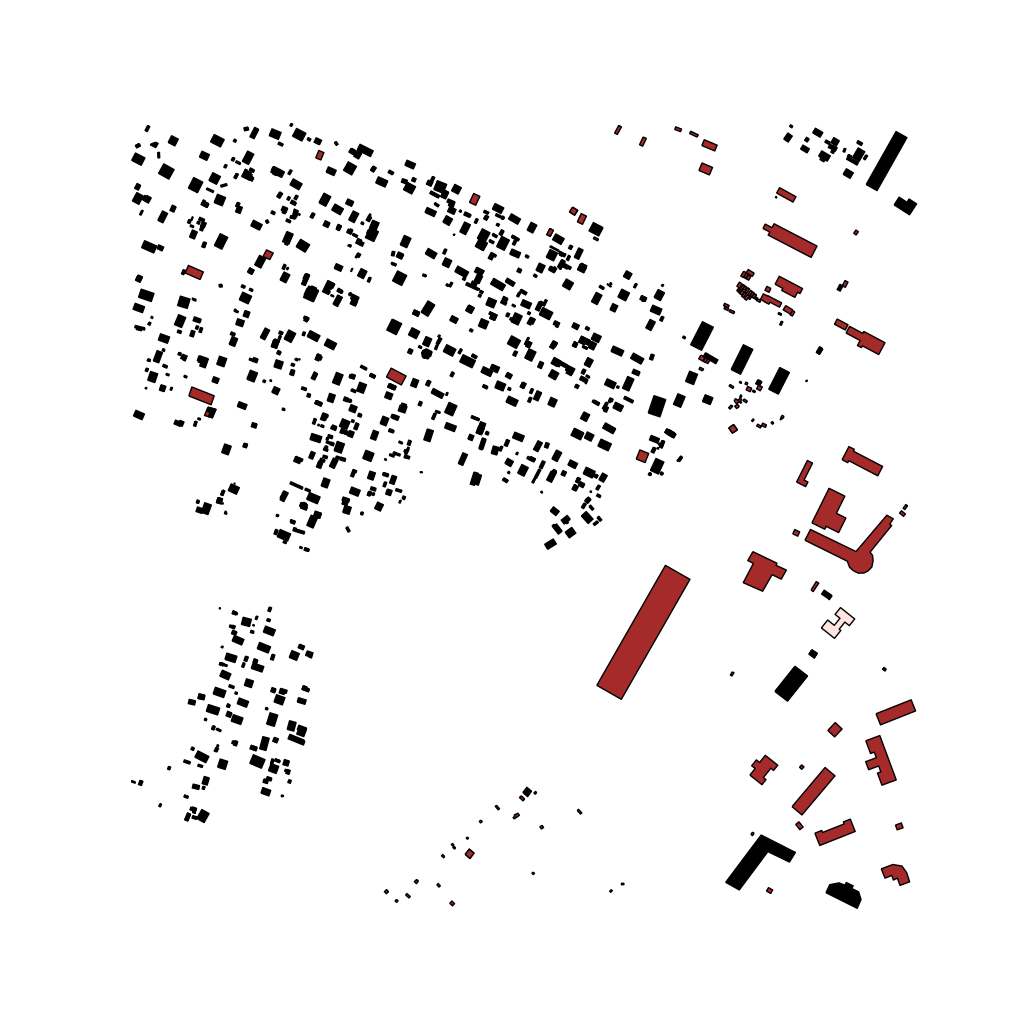
Tags: overhead vector_map, business, industrial, recreation, residential, special, soviet, high_rise, individual_rise, low_rise, medium_rise, density_1, Building, Facility, Gas, 1.0 km²